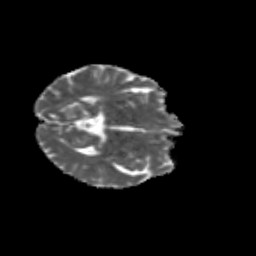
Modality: MD
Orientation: axial
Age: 56
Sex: male
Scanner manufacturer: siemens
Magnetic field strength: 3 T
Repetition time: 4.71 s
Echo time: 0.0906 s